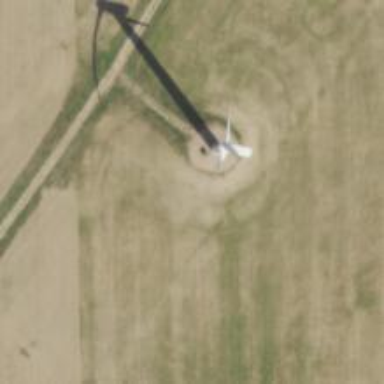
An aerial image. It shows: Wind power generator employing wind turbines.